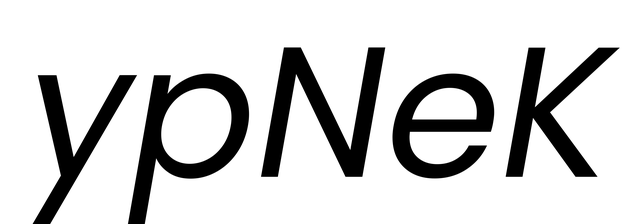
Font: Poppins-Italic